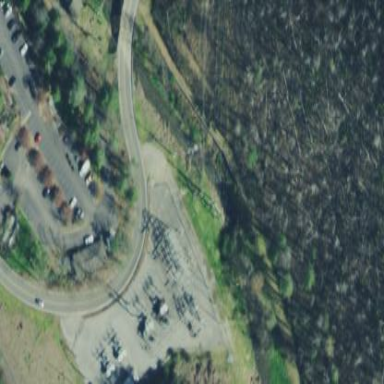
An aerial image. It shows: Power substation.